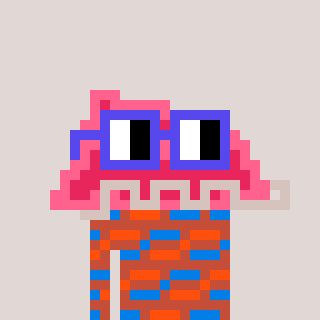
a pixel art character with square blue glasses, a retainer-shaped head and a rust-colored body on a warm background